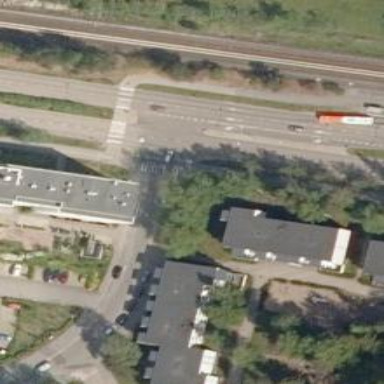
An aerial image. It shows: Road with "give way" sign.